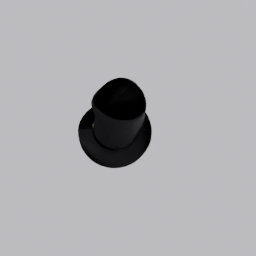
Label: people